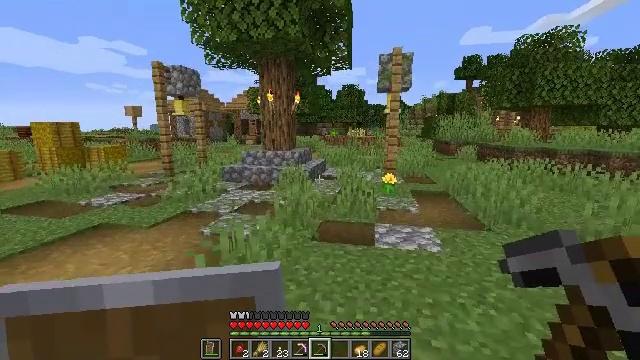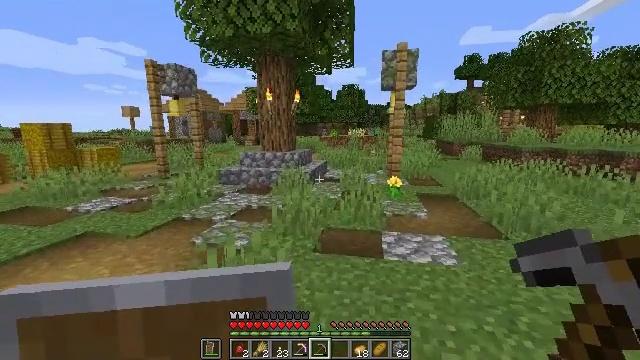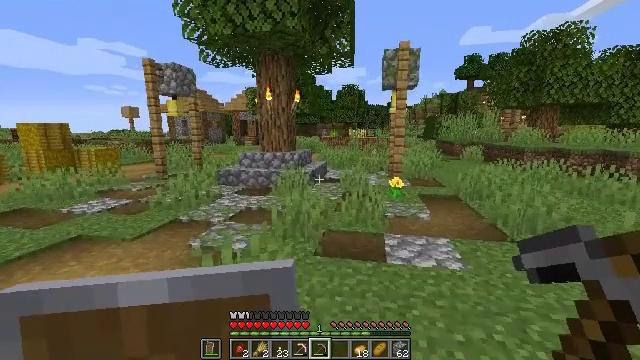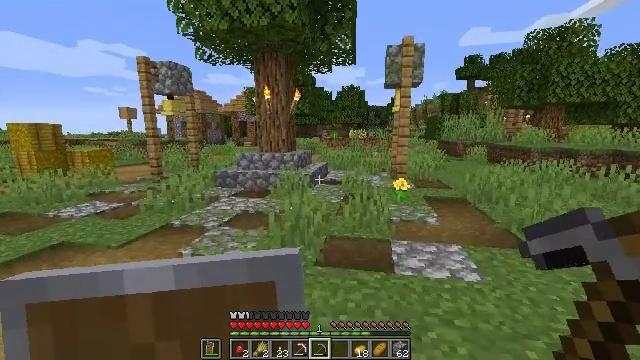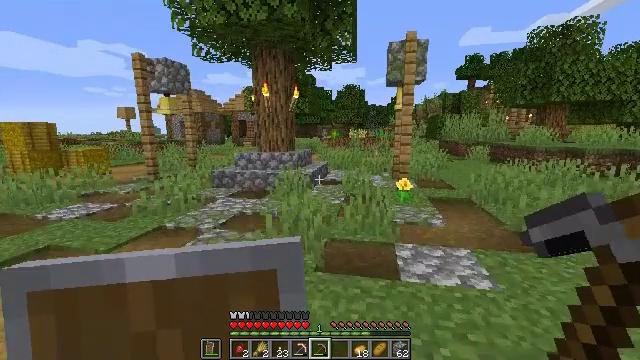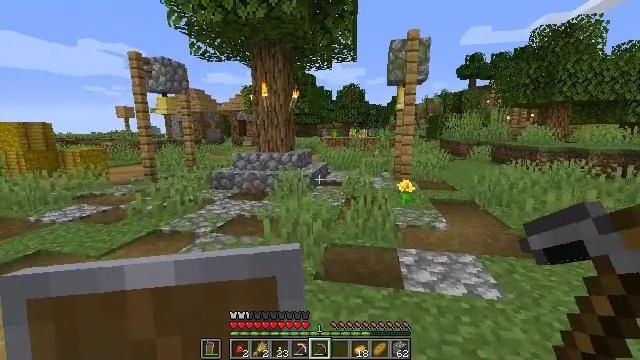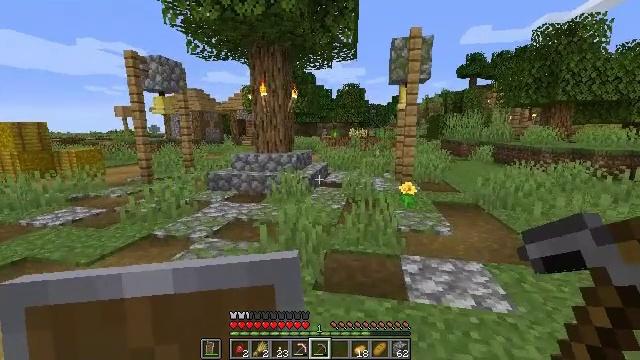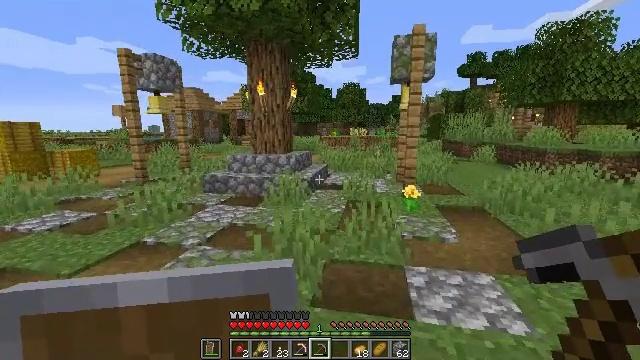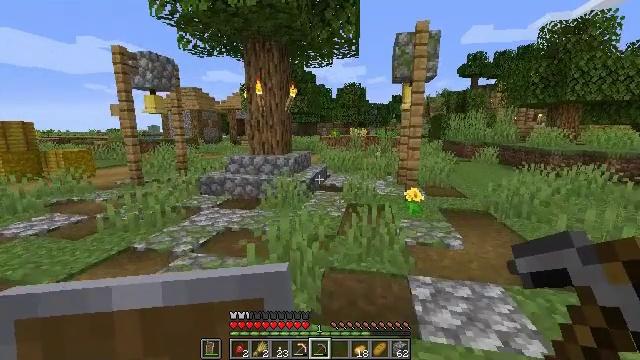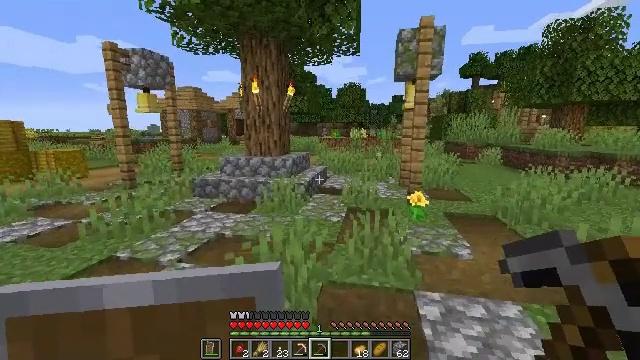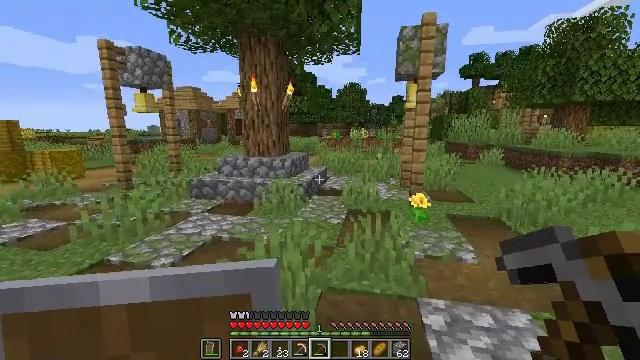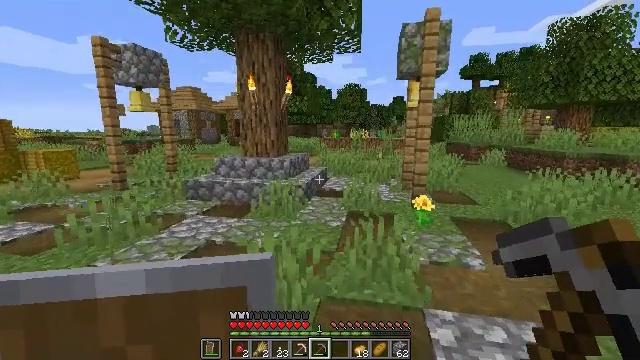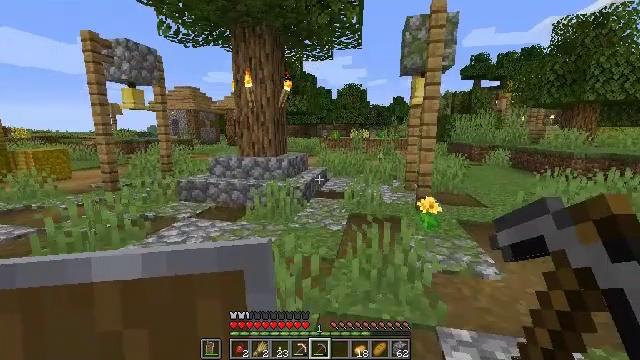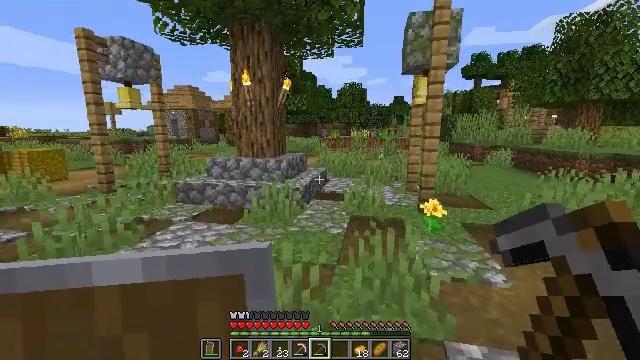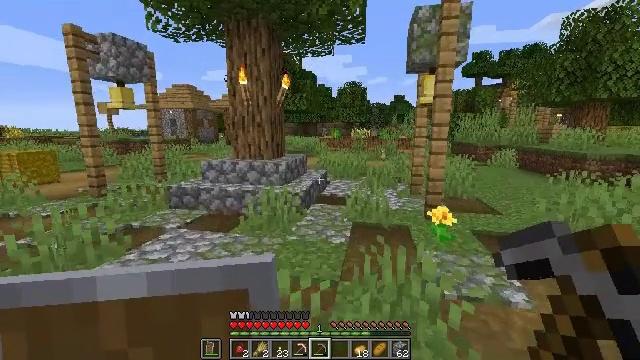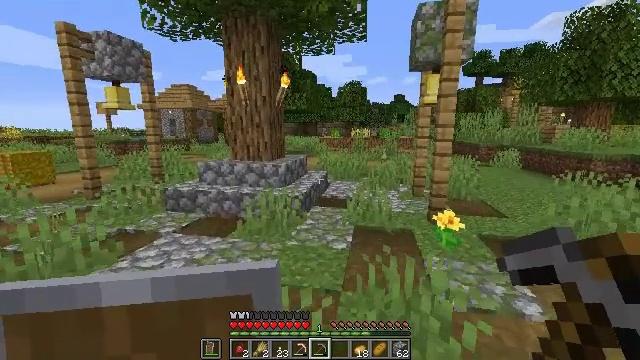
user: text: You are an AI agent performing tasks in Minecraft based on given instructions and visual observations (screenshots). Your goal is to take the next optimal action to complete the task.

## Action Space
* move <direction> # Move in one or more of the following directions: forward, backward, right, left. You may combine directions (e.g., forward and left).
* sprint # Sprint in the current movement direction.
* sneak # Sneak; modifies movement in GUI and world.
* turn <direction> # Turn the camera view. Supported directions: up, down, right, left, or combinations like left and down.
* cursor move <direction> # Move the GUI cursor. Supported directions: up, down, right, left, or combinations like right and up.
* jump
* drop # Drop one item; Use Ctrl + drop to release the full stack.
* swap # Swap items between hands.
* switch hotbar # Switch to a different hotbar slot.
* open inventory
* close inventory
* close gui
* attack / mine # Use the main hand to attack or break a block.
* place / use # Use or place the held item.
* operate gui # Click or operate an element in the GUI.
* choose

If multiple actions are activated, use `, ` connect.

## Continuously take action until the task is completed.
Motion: motion action
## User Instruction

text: Mine the oak log.
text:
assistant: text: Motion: move forward
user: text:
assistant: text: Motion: move forward
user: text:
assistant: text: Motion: move forward
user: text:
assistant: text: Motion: move forward
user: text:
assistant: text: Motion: move forward
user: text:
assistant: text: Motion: move forward
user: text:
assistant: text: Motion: move forward
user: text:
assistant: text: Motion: move forward
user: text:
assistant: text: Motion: move forward
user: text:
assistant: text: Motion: move forward
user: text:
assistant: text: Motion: move forward
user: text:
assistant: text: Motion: move forward
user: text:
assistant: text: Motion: move forward
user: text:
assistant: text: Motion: move forward
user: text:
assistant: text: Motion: move forward
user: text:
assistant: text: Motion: move forward
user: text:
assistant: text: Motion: move forward
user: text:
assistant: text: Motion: move forward
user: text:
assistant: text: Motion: move forward
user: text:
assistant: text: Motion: move forward
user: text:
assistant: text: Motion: move forward
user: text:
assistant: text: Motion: move forward
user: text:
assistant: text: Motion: move forward
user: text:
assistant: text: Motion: move forward
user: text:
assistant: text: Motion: move forward
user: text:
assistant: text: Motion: move forward
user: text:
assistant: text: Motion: move forward
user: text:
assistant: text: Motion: move forward
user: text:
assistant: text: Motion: move forward
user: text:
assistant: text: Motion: move forward, turn left